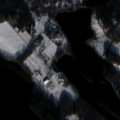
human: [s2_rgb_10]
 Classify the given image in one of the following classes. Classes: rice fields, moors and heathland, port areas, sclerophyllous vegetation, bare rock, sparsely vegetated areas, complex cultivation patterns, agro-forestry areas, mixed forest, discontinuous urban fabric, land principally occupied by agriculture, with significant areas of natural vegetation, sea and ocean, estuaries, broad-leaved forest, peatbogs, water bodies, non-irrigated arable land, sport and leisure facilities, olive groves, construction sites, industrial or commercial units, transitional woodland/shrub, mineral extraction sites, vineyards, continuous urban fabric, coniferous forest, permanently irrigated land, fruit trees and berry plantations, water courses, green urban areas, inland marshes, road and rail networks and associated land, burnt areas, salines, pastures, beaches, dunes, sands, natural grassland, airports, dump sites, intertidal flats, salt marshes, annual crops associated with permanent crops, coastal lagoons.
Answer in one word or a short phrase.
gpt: land principally occupied by agriculture, with significant areas of natural vegetation, mixed forest, water bodies